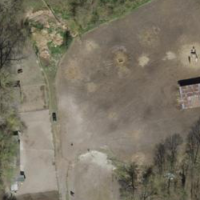
EUNIS habitat code: 24
Species observed at this site:
Motacilla alba